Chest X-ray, AP view. Patient: 55 years old, sex F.
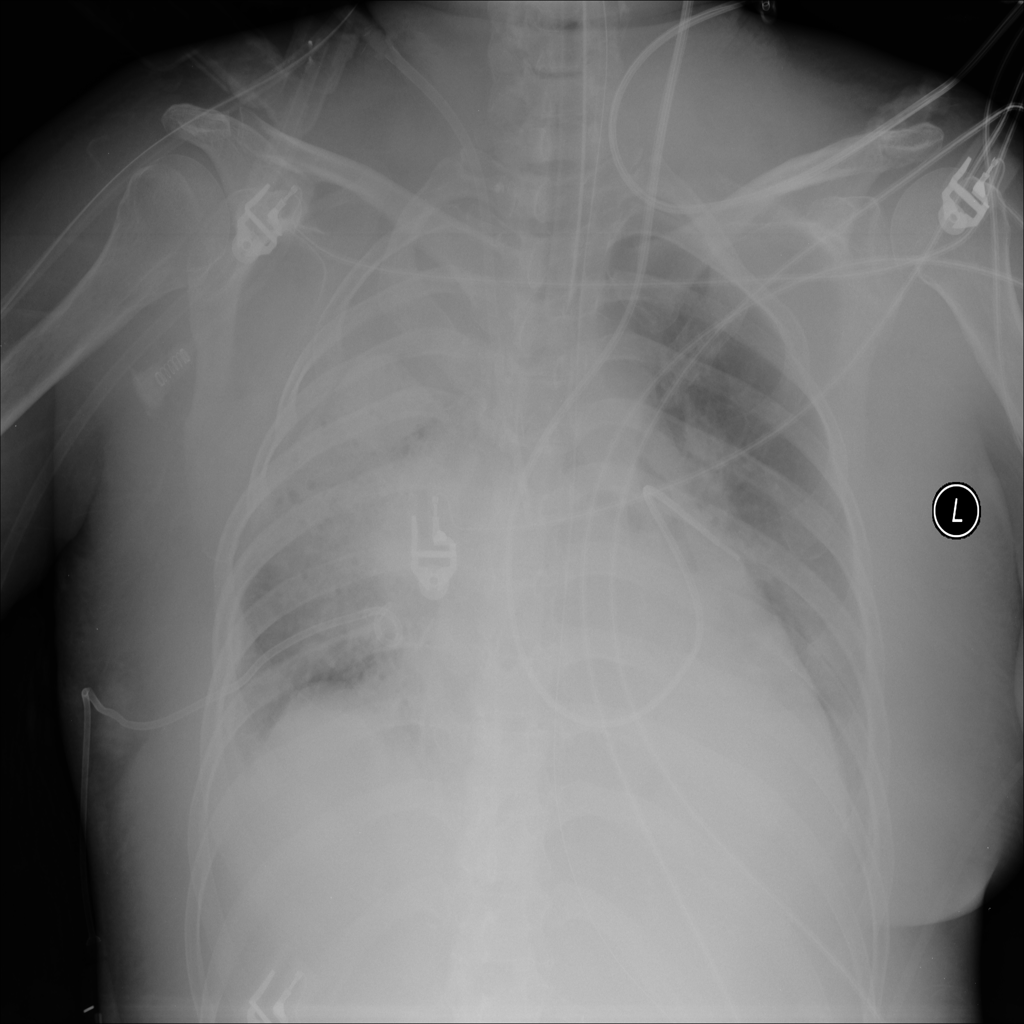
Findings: Effusion